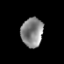
Tissue: prostate
Cell type: T cells
Senescence score: 0.3498
Nuclear area (px): 624
Mean DAPI intensity: 135.97